高一 · 逻辑题
如图是计算 $1+\frac{1}{3}+\frac{1}{5}+\cdots+\frac{1}{19}$ 的值的一个程序框图, 其中判断框内应填的是

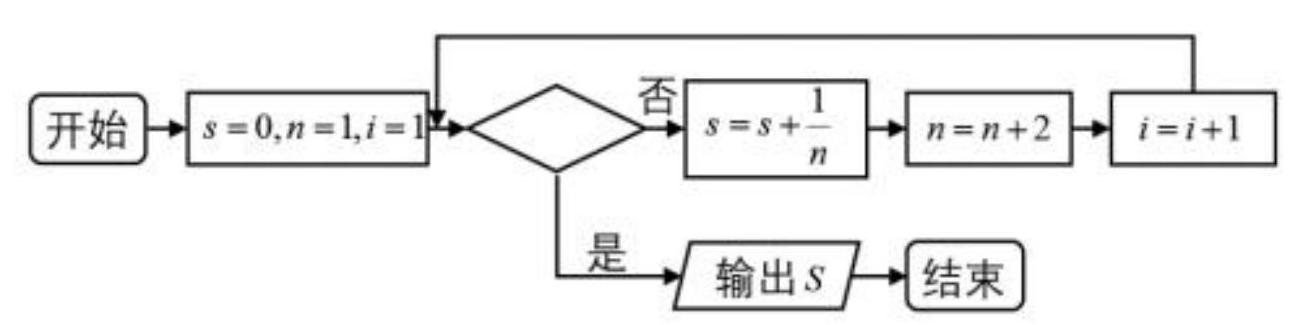
A. $i \geq 10$
B. $i \leq 10$
C. $i>10$
D. $i<10$
答案: C
解析: 由于程序框图的功能是求 $S=1+\frac{1}{3}+\frac{1}{5}+\cdots+\frac{1}{19}$ 的值,

分母 $n$ 的初值为 1 , 终值为 19 , 步长为 2 ,

故程序共执行 10 次,

故循环变量 $i$ 的值不大于 10 时, 应不满足条件, 继续执行循环,

大于 10 时, 应满足条件, 退出循环,

故判断框内应填的是 $i>10$, 故选 C.